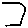
Label: hexagon